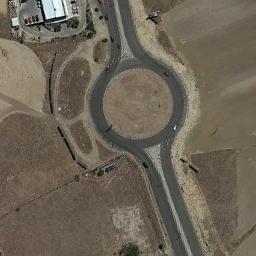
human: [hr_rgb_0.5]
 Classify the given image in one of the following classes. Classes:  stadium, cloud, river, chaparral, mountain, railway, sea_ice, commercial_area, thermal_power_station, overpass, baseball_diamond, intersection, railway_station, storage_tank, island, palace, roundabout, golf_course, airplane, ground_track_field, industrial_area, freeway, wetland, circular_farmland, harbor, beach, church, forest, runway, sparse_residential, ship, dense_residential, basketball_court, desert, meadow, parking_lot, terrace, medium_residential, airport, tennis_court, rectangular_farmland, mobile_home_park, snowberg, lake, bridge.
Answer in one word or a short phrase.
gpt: roundabout